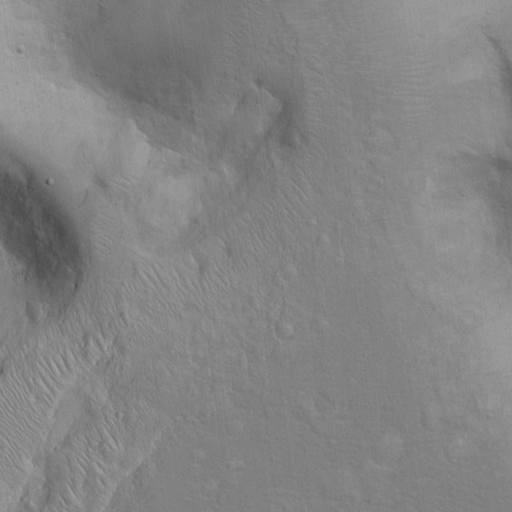
Objects detected: cone, cone, cone, cone